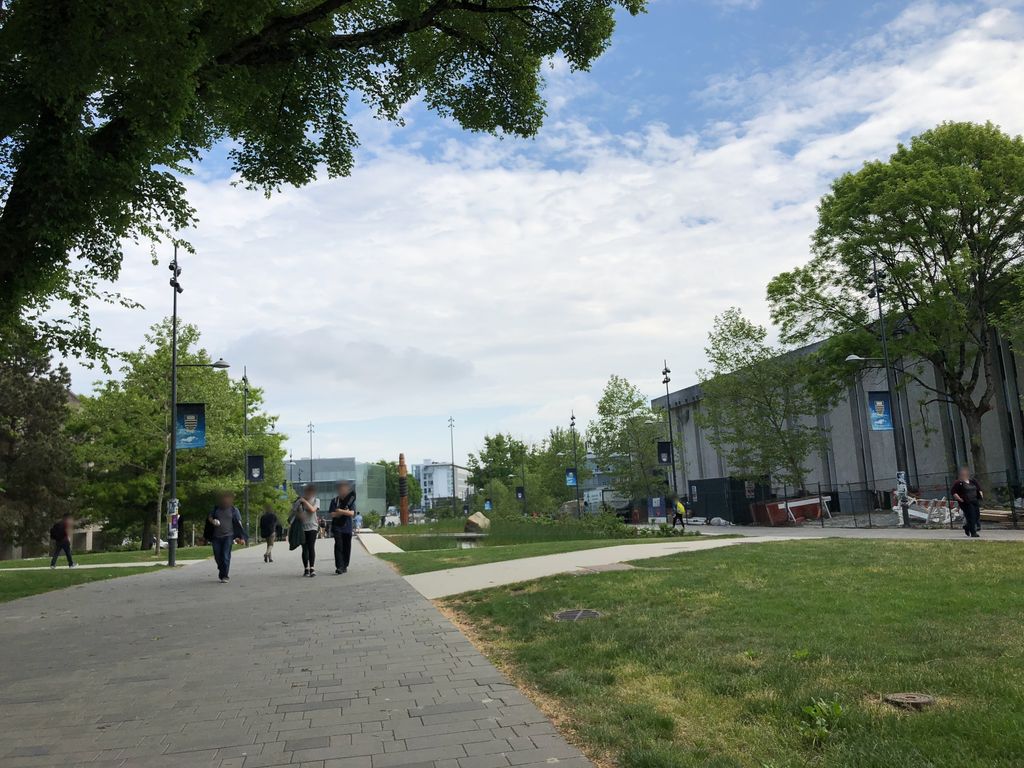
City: vancouver